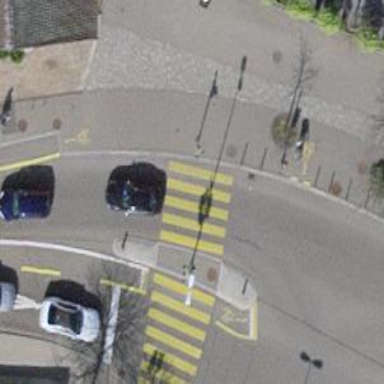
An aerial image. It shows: Tram crossing on the railway.